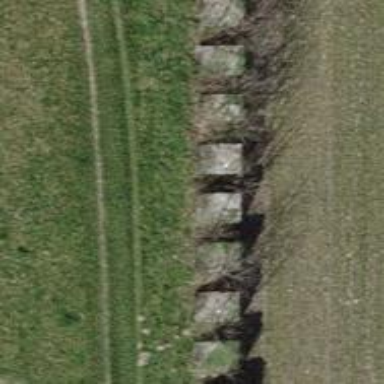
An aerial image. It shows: Block barrier.